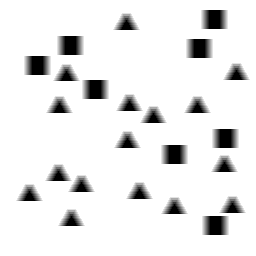
Squares: 8
Triangles: 16
Stars: 0
Total shapes: 24